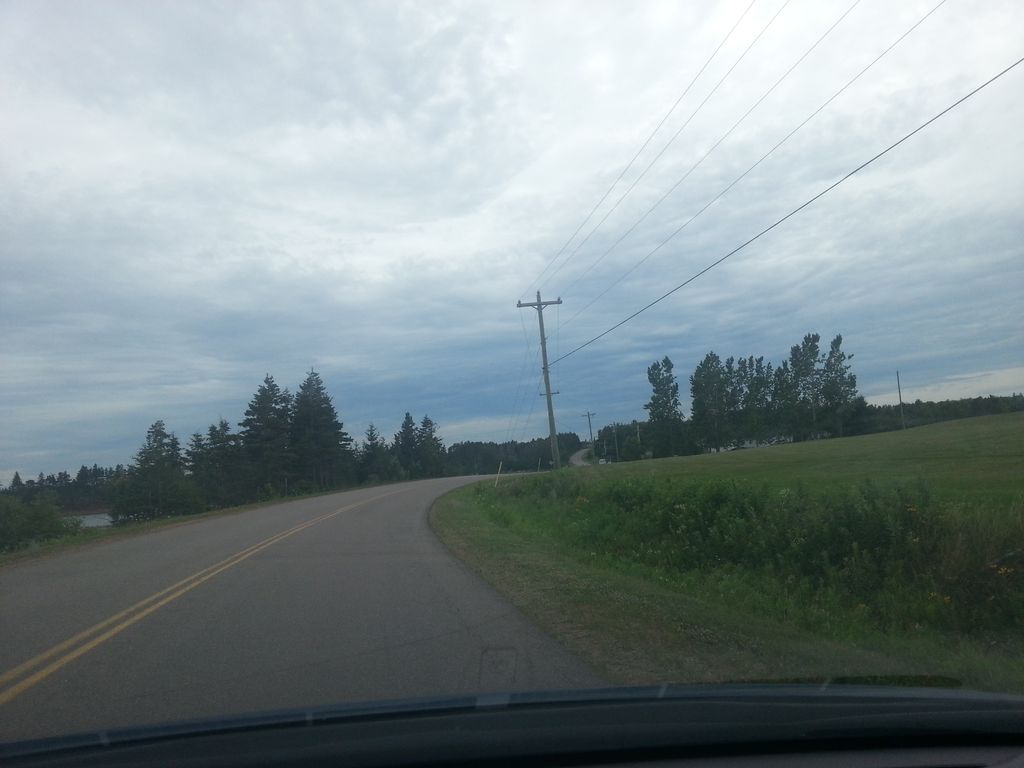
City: charlottetown